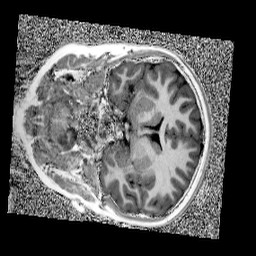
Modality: UNIT1
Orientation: coronal
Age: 9
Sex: female
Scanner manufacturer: siemens
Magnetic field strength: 3 T
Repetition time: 4 s
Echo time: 0.00303 s